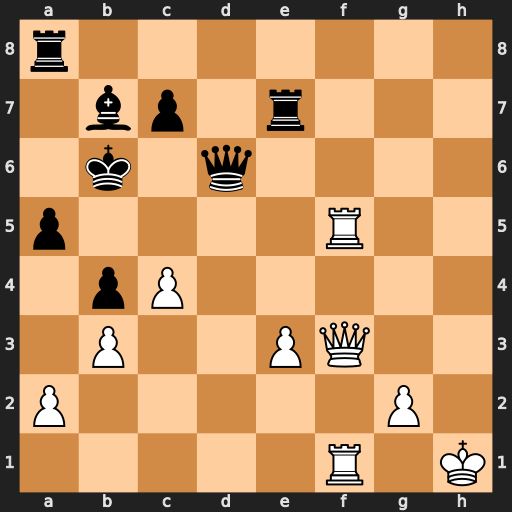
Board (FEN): r7/1bp1r3/1k1q4/p4R2/1pP5/1P2PQ2/P5P1/5R1K
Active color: w
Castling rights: -
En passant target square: -
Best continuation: Rb5+ Ka7 Qxb7#